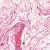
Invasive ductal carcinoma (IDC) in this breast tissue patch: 0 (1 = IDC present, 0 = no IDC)